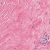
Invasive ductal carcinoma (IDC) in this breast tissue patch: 0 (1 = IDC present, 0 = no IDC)